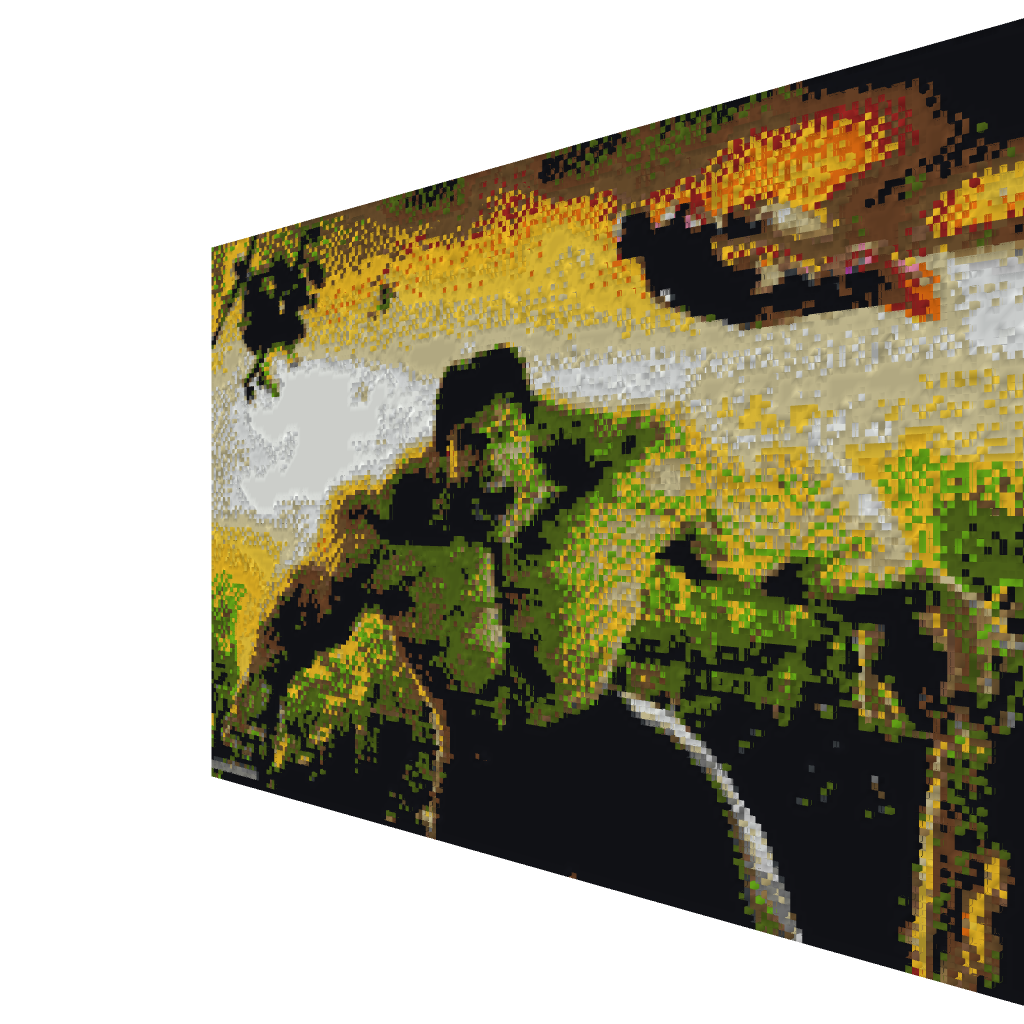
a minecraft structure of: HULK pixel art